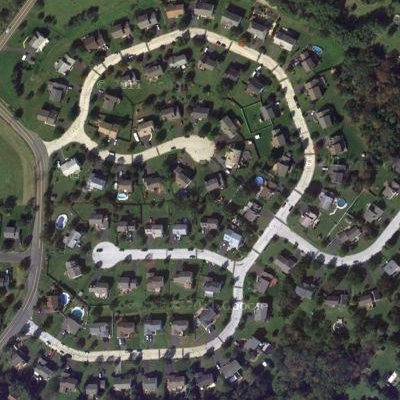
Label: fResident